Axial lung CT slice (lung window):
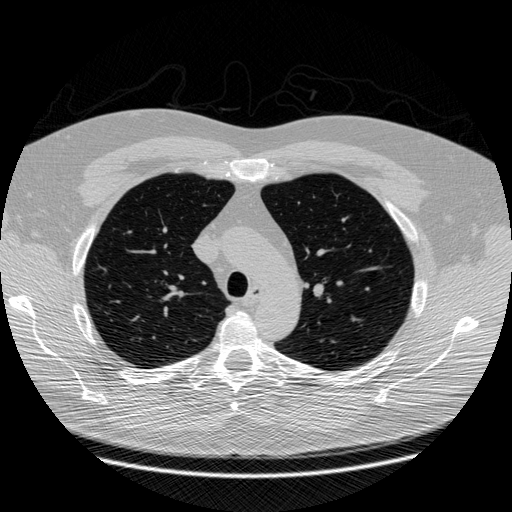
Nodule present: no